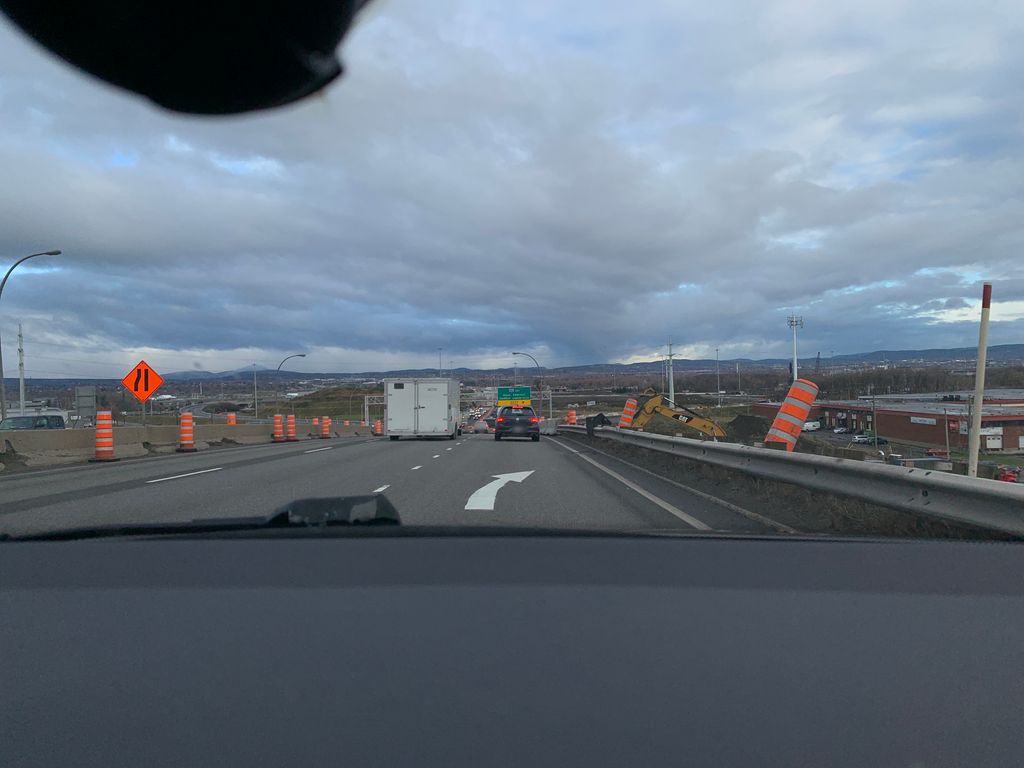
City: quebec_city